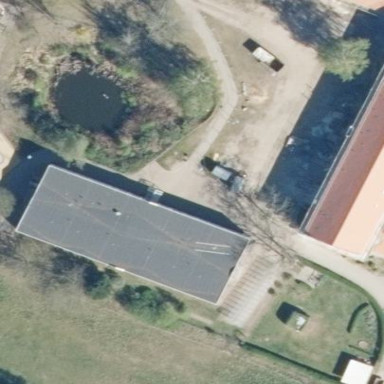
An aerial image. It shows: School building.